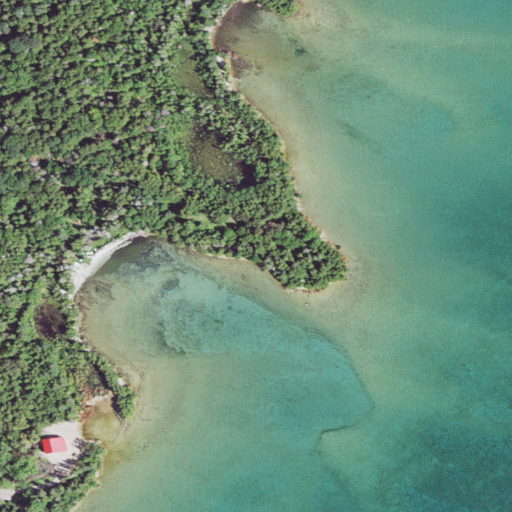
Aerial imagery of cape in Michigan named Conns Point containing open water, woody wetlands, barren land, grassland, and evergreen forest